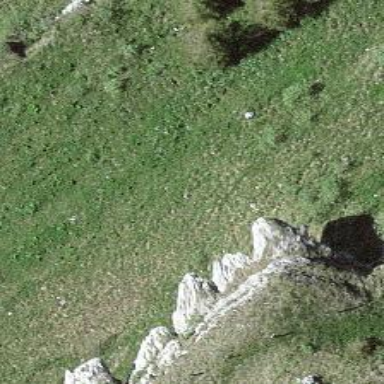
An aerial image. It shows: Natural cliff.